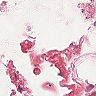
Metastatic tissue present: no